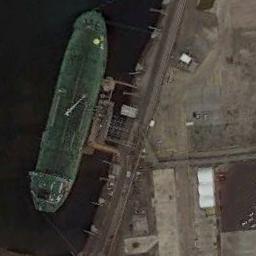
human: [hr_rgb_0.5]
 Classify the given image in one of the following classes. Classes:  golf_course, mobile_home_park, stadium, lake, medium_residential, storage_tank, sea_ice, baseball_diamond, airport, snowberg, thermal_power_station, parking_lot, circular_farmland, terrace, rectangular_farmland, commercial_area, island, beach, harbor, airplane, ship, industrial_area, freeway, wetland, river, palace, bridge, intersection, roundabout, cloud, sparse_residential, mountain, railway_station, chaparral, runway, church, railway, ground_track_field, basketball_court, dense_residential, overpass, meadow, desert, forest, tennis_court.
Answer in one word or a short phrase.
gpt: ship